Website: home-depot
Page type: review-order
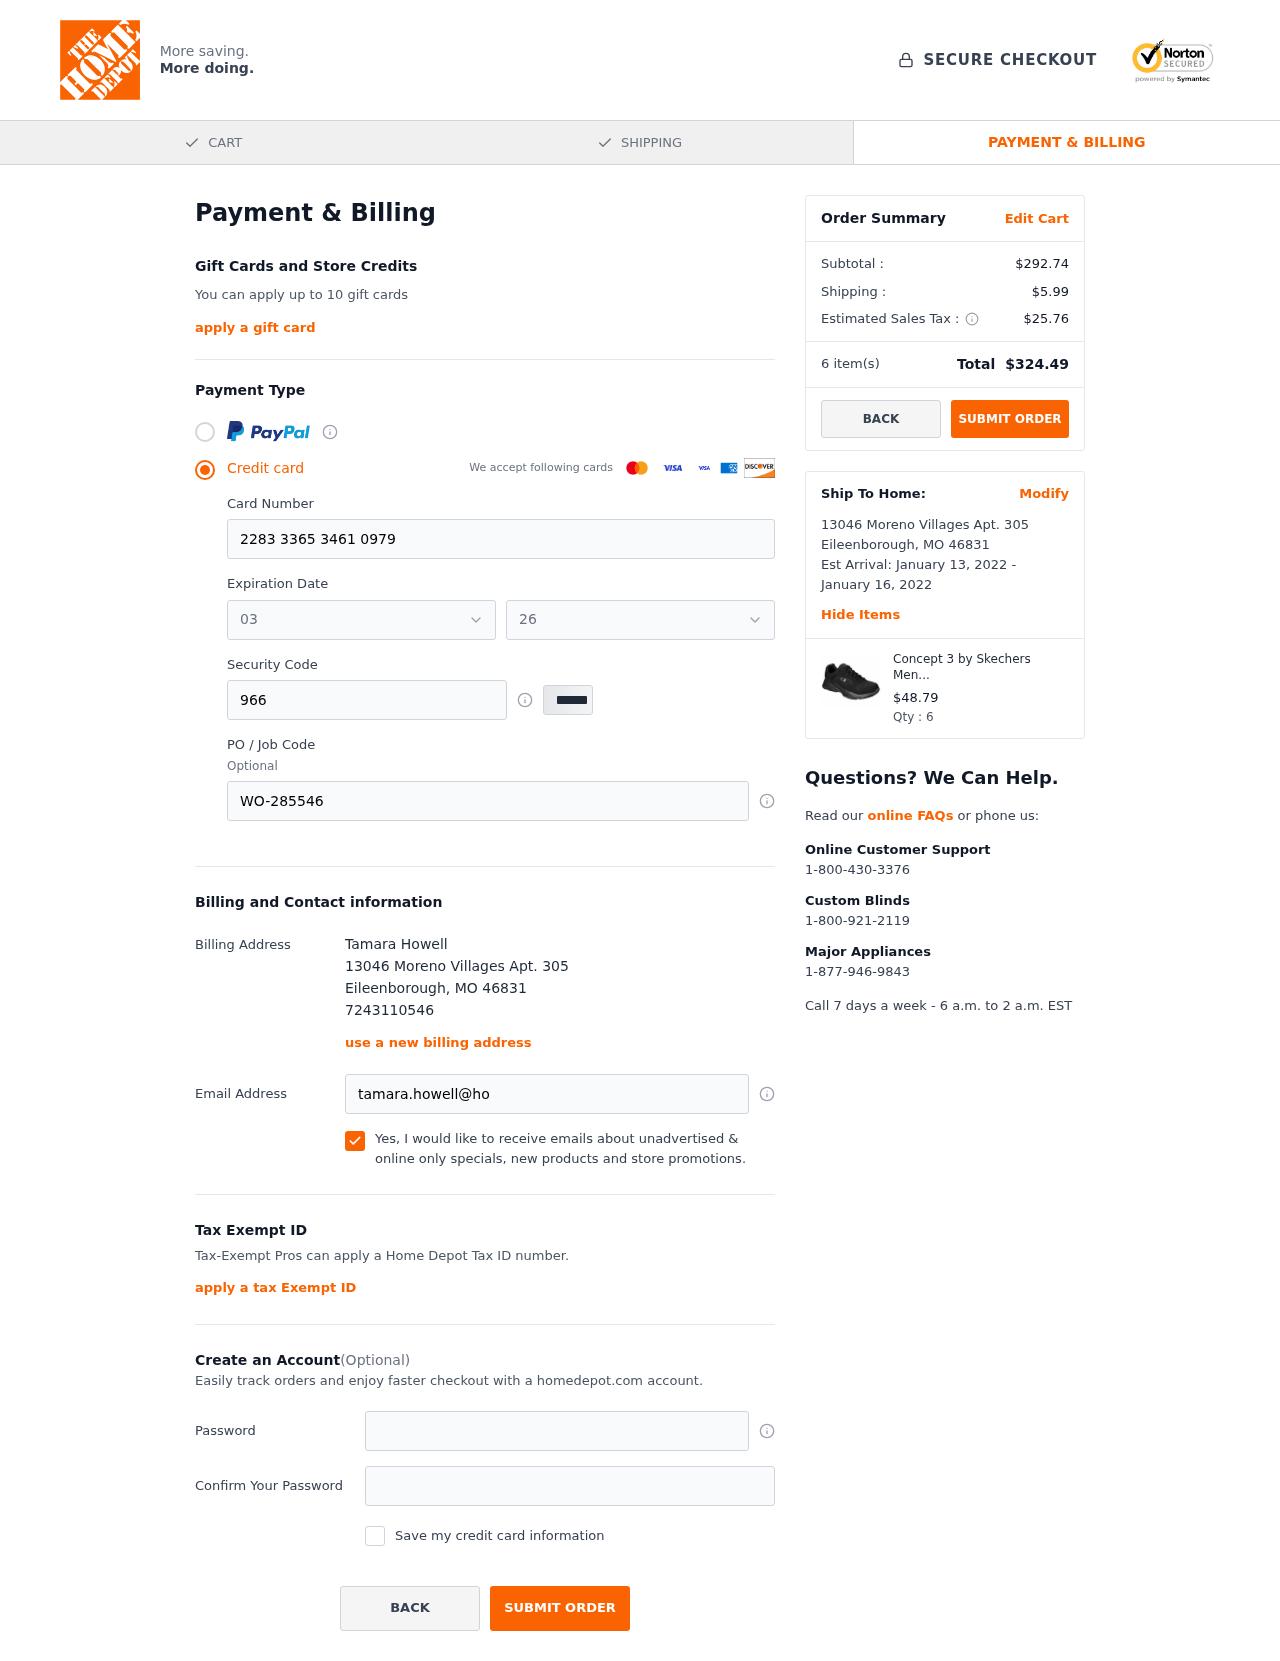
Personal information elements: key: PII_CARD_EXPIRY_MONTH
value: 03
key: PII_CARD_EXPIRY_YEAR
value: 26
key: PII_CITY
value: Eileenborough
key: PII_FULLNAME
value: Tamara Howell
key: PII_PHONE
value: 7243110546
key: PII_POSTCODE
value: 46831
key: PII_STATE_ABBR
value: MO
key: PII_STREET
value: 13046 Moreno Villages Apt. 305
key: PII_CARD_NUMBER
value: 2283 3365 3461 0979
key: PII_CARD_CVV
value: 966
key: PII_JOB_CODE
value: WO-285546
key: PII_EMAIL
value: tamara.howell@hotmail.com
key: PII_POSTCODE_FULL
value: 46831
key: PII_POSTCODE_NUMERIC
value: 46831
Product elements: key: PRODUCT1_NAME
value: Concept 3 by Skechers Men's Arizin Lace-up Sneaker,Black,10.5 Medium US
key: PRODUCT1_PRICE
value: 48.79
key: PRODUCT1_QUANTITY
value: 6
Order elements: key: ORDER_SUBTOTAL
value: $292.74
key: ORDER_SHIPPING_COST
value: $5.99
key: ORDER_TAX
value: $25.76
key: ORDER_NUM_ITEMS
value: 6
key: ORDER_TOTAL
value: $324.49
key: ORDER_SHIPPING_DATE
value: January 13, 2022
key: ORDER_DELIVERY_DATE
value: January 16, 2022